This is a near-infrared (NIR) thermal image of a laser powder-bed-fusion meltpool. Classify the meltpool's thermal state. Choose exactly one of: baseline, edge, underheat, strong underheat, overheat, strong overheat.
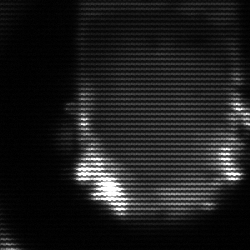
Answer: baseline